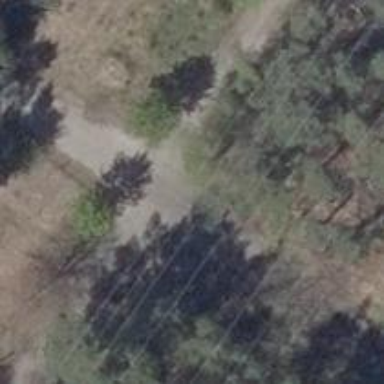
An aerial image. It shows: Track road.